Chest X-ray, PA view. Patient: 28 years old, sex F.
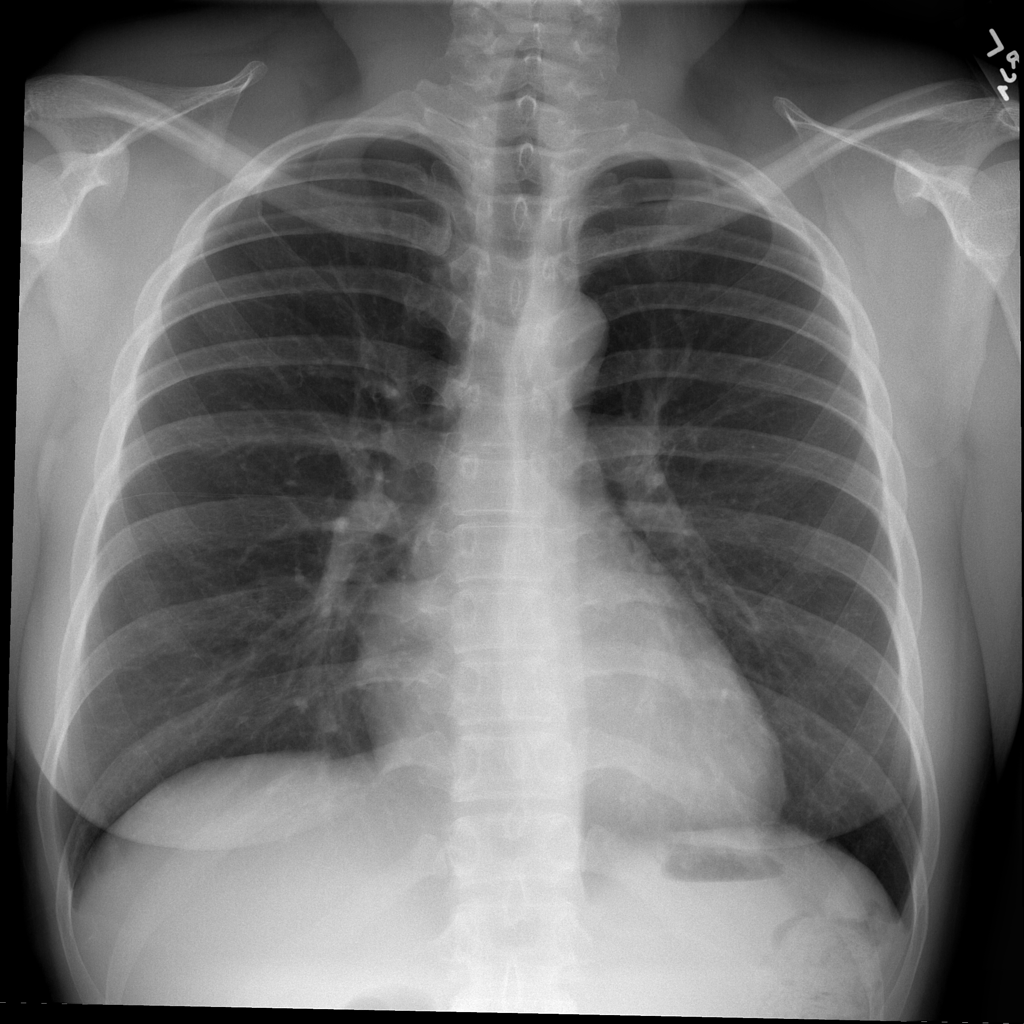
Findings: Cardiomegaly